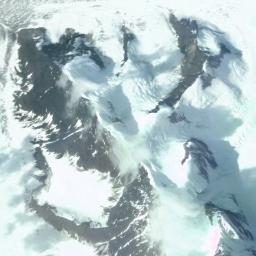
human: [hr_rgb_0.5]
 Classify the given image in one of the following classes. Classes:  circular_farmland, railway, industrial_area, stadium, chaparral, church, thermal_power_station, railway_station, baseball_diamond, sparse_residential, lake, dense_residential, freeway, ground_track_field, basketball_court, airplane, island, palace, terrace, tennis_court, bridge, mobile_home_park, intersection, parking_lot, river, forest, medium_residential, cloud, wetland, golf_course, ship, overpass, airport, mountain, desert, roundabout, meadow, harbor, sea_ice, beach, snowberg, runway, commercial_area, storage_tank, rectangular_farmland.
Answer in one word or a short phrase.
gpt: snowberg